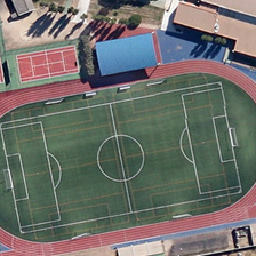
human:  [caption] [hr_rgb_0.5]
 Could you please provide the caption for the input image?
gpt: There is a tennis court near a football field and a blu e building near it

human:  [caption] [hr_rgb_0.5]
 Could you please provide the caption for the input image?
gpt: There is a tennis court next to the football field and a blue building next to it

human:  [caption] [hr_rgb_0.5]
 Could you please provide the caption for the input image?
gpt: There's a tennis court next to a football field and a blue building next to it.

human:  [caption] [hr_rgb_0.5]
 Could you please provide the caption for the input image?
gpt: There is a tennis court near the football field with a blue car next to it.

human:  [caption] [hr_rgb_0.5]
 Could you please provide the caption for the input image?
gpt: There is a tennis court and a blue building next to the football court